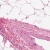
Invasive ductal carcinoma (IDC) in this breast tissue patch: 0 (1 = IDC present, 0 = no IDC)